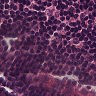
Metastatic tissue present: no